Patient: sex M, age 52
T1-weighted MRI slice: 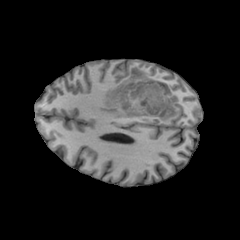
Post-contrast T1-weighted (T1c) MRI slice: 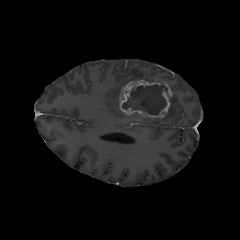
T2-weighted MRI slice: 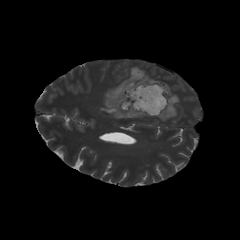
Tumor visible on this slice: yes
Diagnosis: Glioblastoma, IDH-wildtype
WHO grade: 4